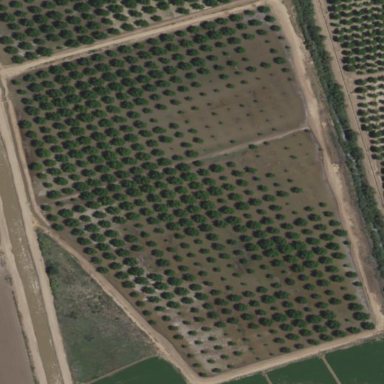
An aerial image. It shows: Orchard.